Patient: sex F, age 65
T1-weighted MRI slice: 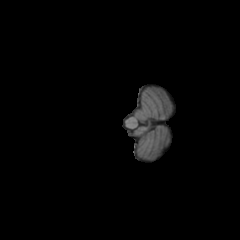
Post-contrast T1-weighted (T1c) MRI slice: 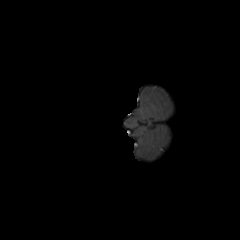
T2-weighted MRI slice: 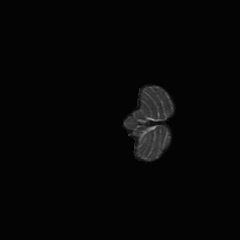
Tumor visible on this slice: no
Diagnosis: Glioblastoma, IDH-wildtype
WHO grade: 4